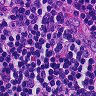
Metastatic tissue present: no